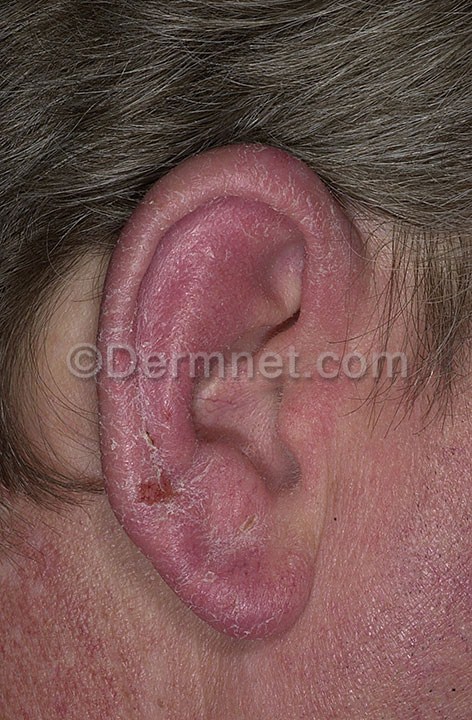
Disease: Poison Ivy Photos and other Contact Dermatitis